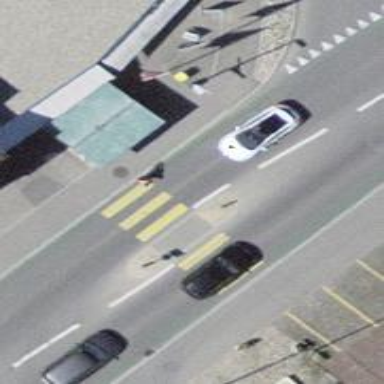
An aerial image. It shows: Bus stop with platform for public transport.